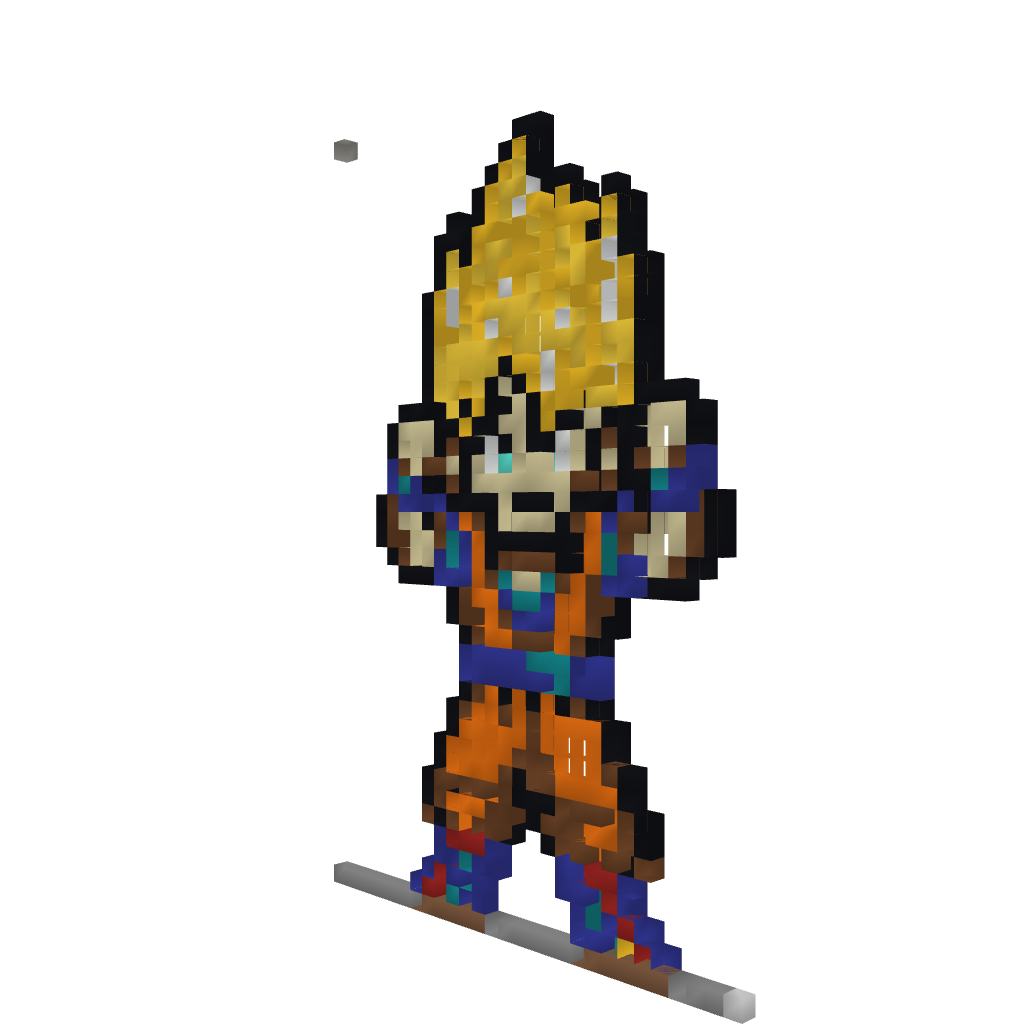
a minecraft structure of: Goku SS